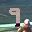
Label: 9